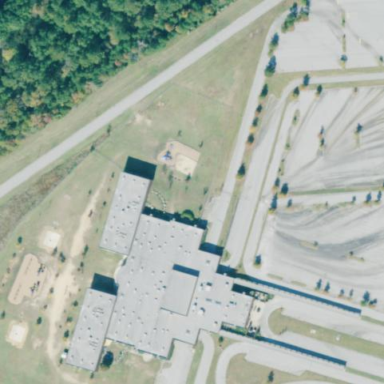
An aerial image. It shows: School building.